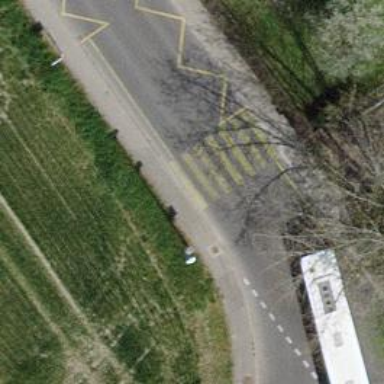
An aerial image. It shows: Marked crossing with zebra stripes on the road.